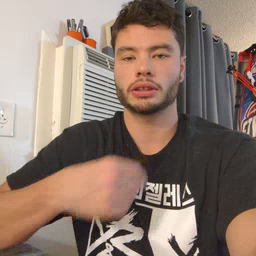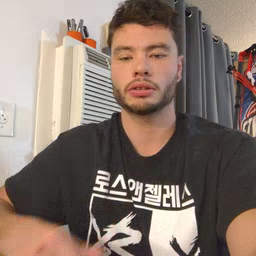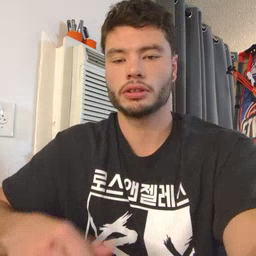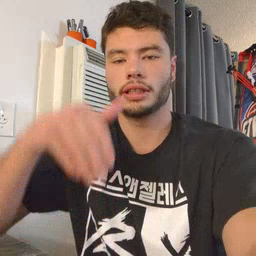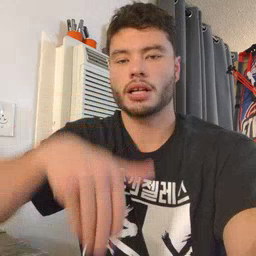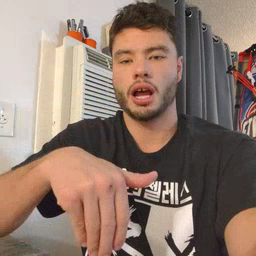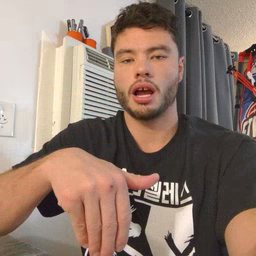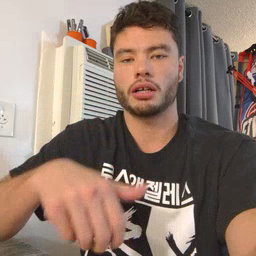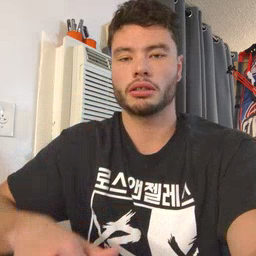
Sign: night